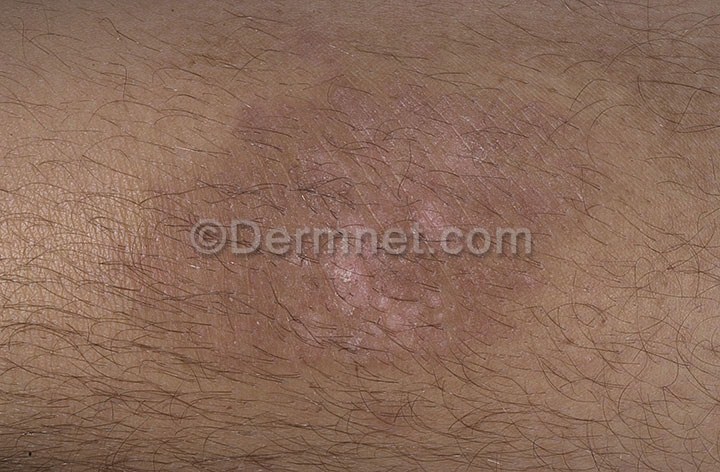
Disease: Eczema Photos